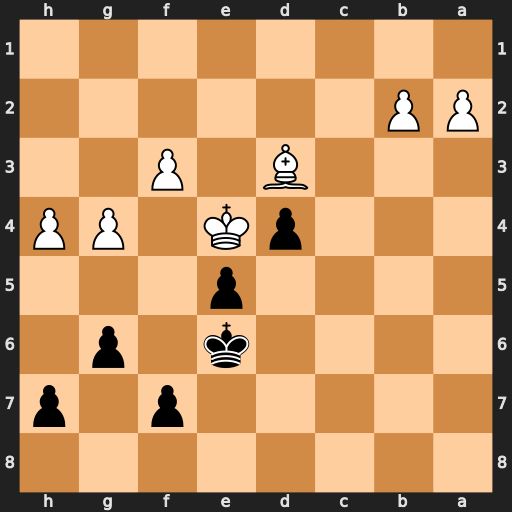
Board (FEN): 8/5p1p/4k1p1/4p3/3pK1PP/3B1P2/PP6/8
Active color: b
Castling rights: -
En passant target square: -
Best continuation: f5+ gxf5+ gxf5#